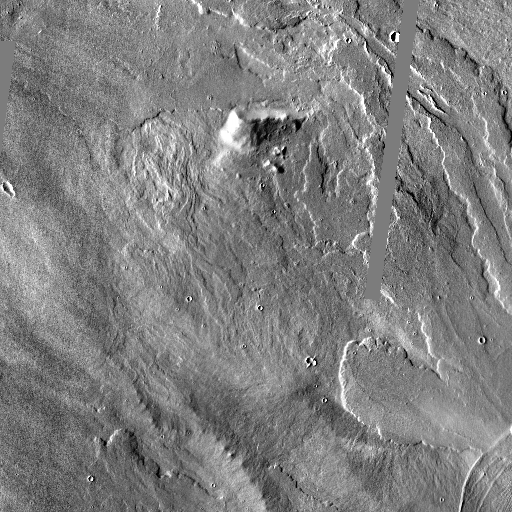
Crater classes present: Background, Other